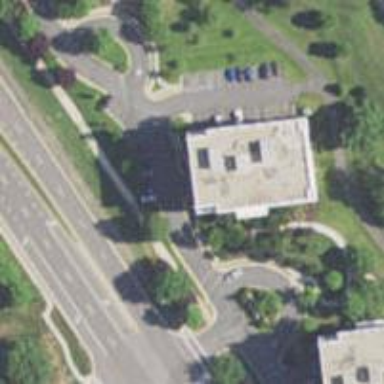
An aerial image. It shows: Asphalt driveway on the left side of the service road with sidewalk.